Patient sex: M
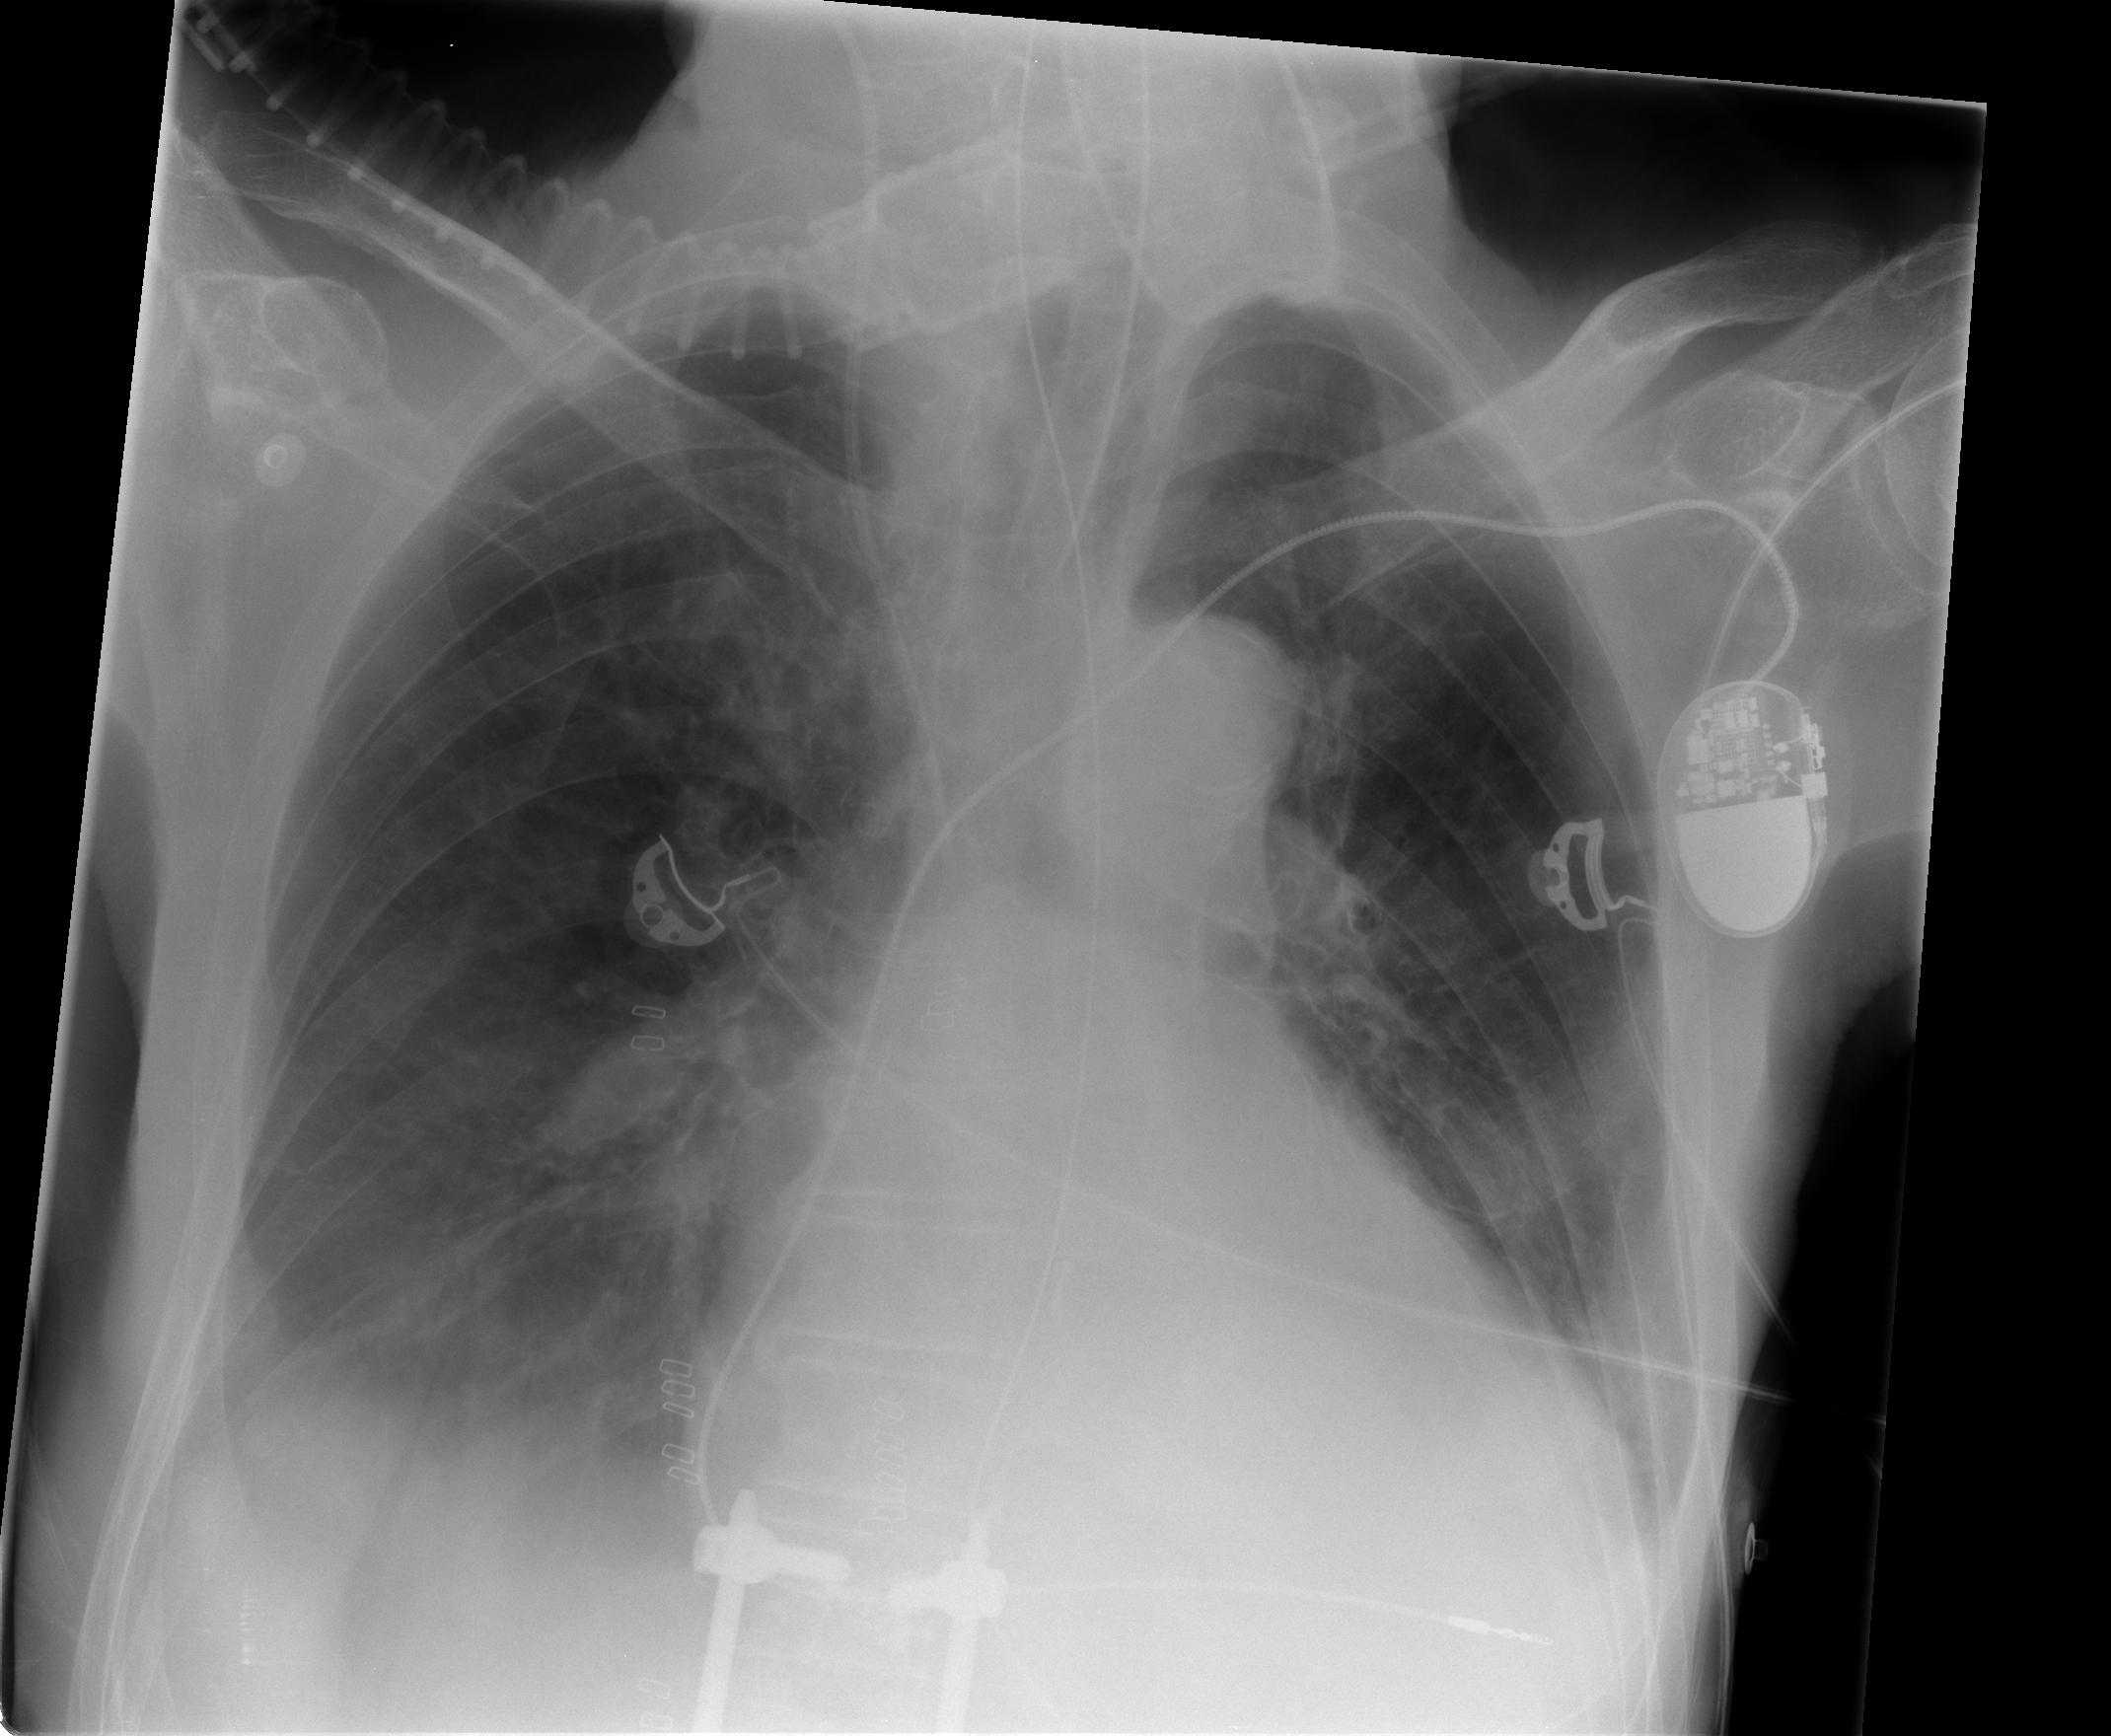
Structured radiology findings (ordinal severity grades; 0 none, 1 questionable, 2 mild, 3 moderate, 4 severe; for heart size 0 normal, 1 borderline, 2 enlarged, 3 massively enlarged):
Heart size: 2
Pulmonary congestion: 2
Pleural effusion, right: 2
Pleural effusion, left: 1
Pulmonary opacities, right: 0
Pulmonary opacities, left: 0
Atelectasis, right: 2
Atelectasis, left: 0